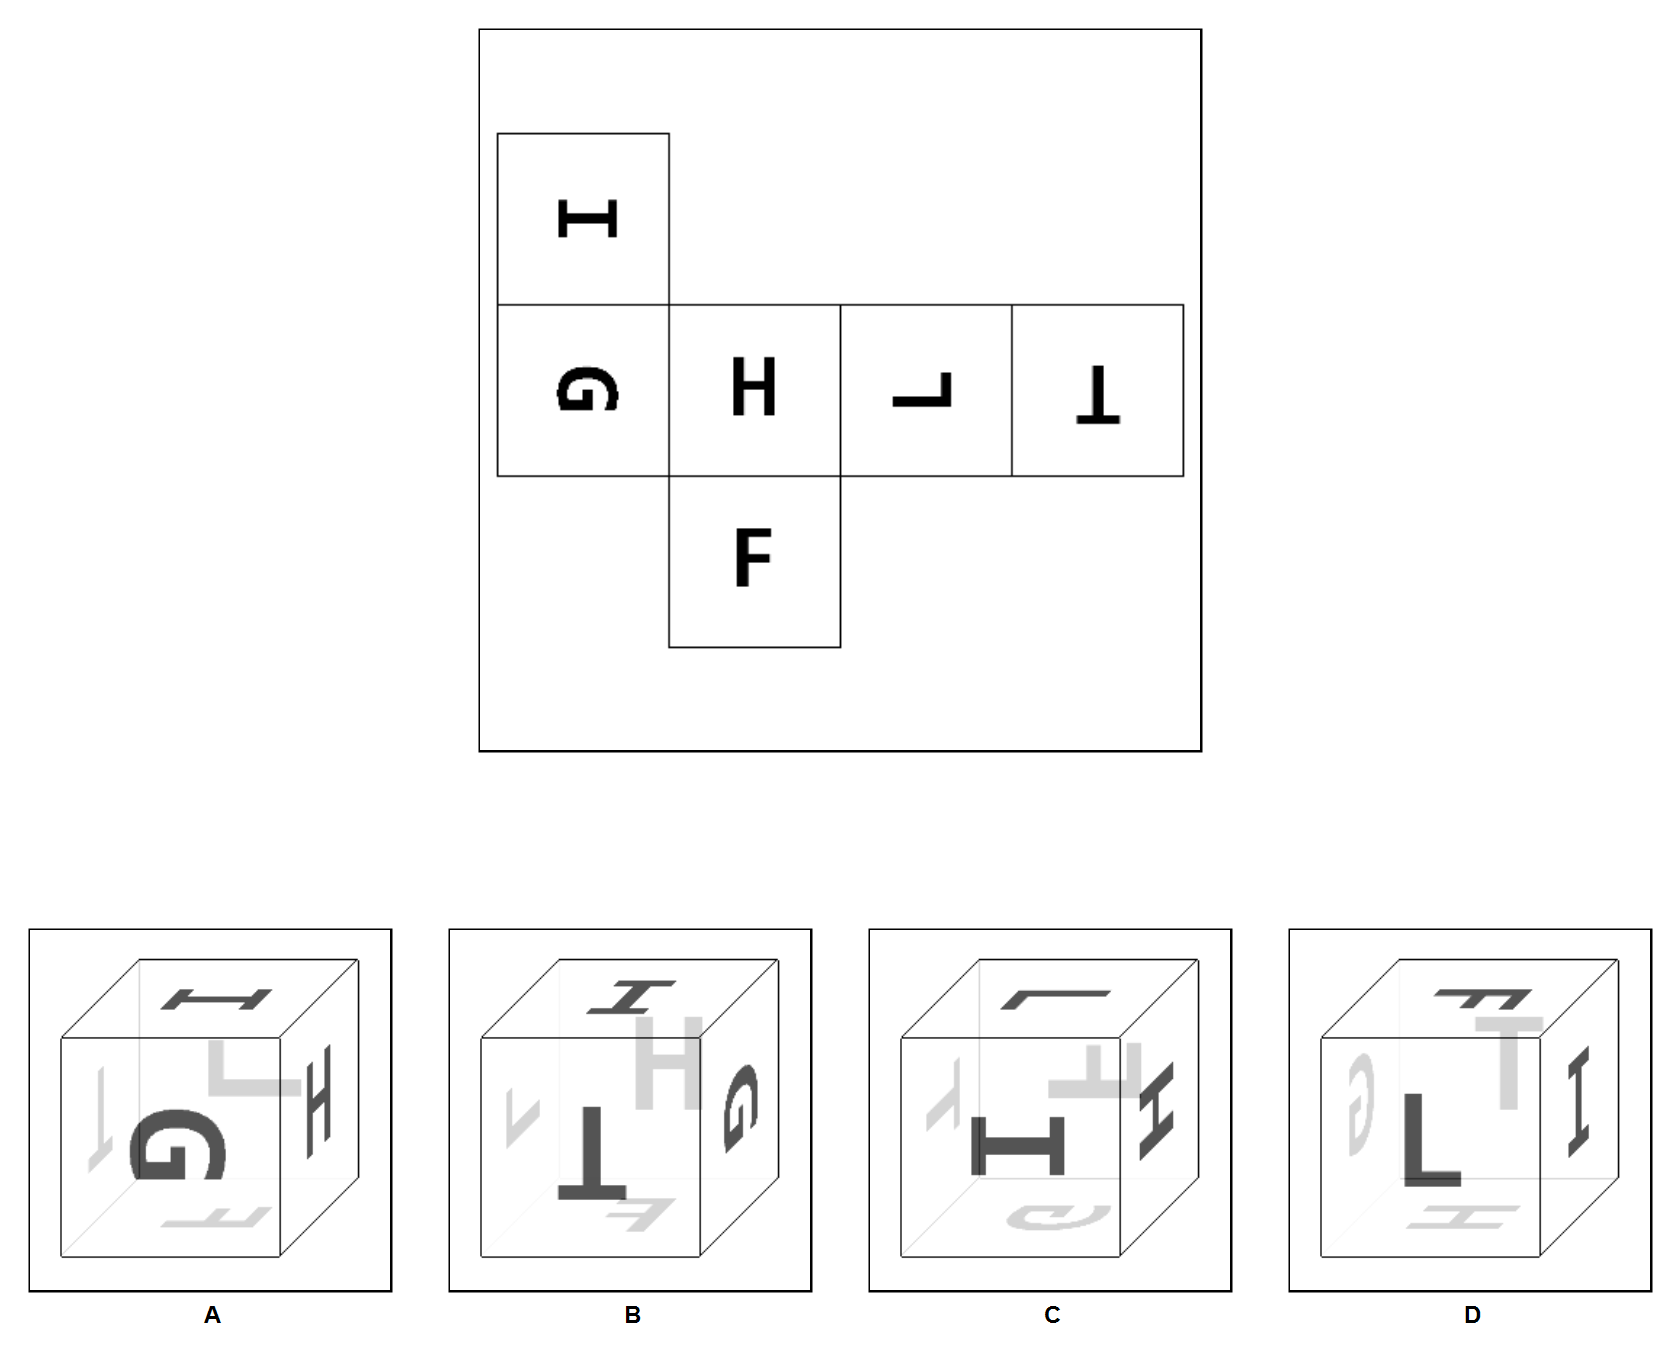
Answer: D